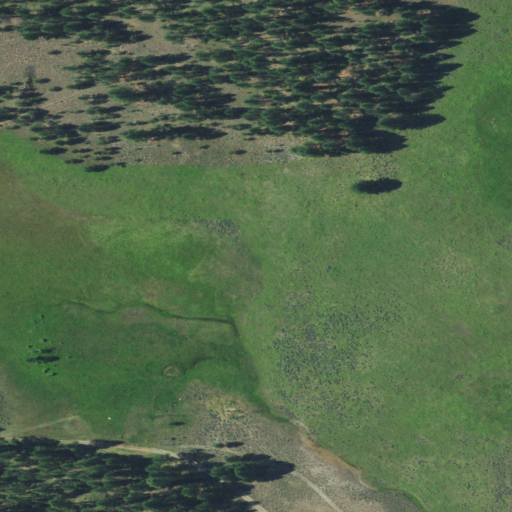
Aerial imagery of plain(s) in Oregon named Little Sage Hen Flat containing shrub, evergreen forest, woody wetlands, and herbaceous wetlands